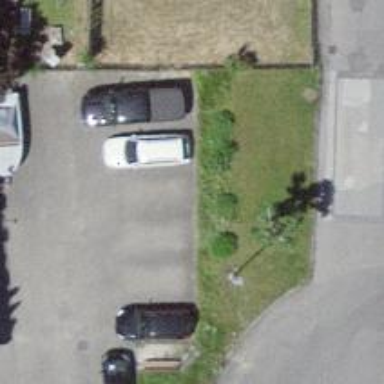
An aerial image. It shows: Shrub in its natural environment.